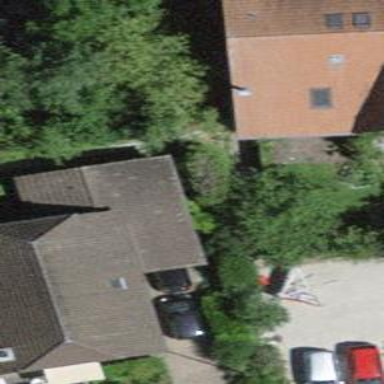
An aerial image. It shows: Carport structure.